Field crop: tomato
Growth stage: 2
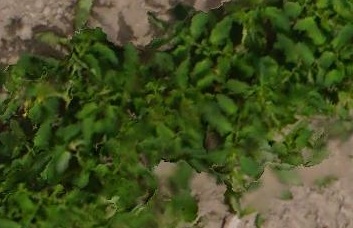
Species: tomato